Question: i 'm working with crm application. i developed it finally i'm getting confused how i detect new messages as per flag must have display and message not have to true.
here is my db schema for understanding problem.

here is my constructed query to get new message count :
'''
int new_messages = 0;
foreach (var enquiry in db.Enquiries.Where(i => (i.ForwardTo.Equals(userid) || i.AttendBy.Equals(userid))).ToList())
{
if (enquiry != null)
{
bool IsIns = true;
foreach (var flag in db.Flags.Where(f => f.Enquiry_History_id.Equals(enquiry.Ref_no) && f.User_id.Equals(userid)).Select(f => new { IsDisplay = f.IsDisplay }).ToList())
{
if (flag != null)
{
if (flag.IsDisplay == false)
{
IsIns = false;
}
}
}
if (IsIns == true)
{
foreach (var message in db.Messages.Where(m => m.Enquiry_History_id.Equals(enquiry.Ref_no) && m.User_id.Equals(userid)).Select(m => new { IsRead = m.IsRead }).ToList())
{
if (message.IsRead == true)
{
//do another stuff
}
else
{
new_messages++;
}
}
}
}
}
lbl_msg.Text = new_messages.ToString();
'''
here i have to take each enquiry that have been AttendBy or ForwardBy to user and check it first it should be display is not false and after that check as per each message should not have IsRead to true. i'm trying with my best way but this not gives me out put as i want.
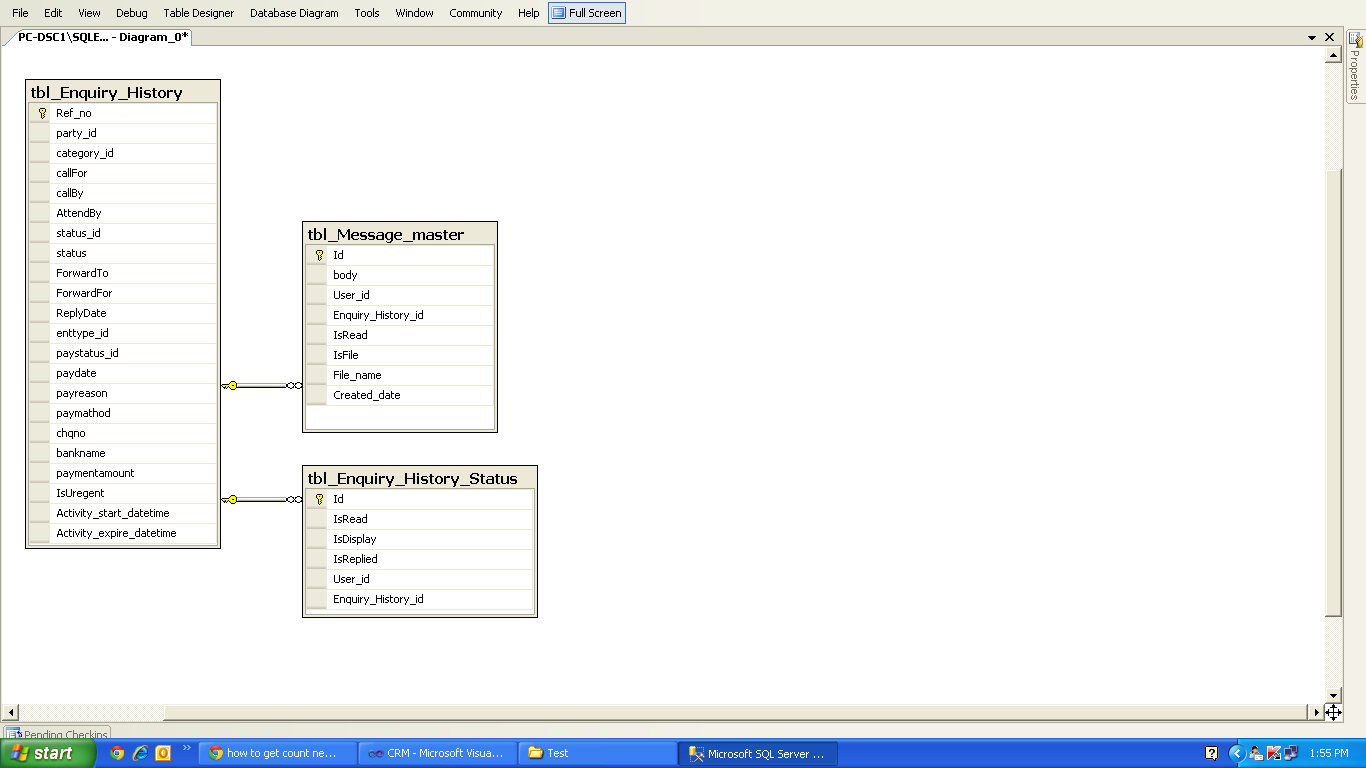
Answer: i have an idea just insert two values one for true which generate message and second for false to froward. and at finding out only which have IsRead to false.
something like this way :
'''
using (DataClassesDataContext db = new DataClassesDataContext())
{
string userid = db.Users.Where(u => u.Username.Equals((String)Session["Username"])).Select(u => u.Ref_no).SingleOrDefault().ToString();
bool IsIns = true;
foreach (var enquiry in db.Enquiries.Where(i => i.AttendBy.Equals(userid) || i.ForwardTo.Equals(userid)).ToList())
{
if (enquiry != null)
{
foreach (var flag in db.Flags.Where(f => f.Enquiry_History_id.Equals(enquiry.Ref_no) && f.User_id.Equals(userid)).Select(f => new { IsDisplay = f.IsDisplay }).ToList())
{
if (flag.IsDisplay == false)
{
IsIns = false;
}
if (IsIns == true)
{
foreach (var message in db.Messages.Where(m => m.Enquiry_History_id.Equals(enquiry.Ref_no)).ToList())
{
if (message != null)
{
bool IsIns1 = false;
foreach (var messageflag in db.MessageFlags.Where(mf => mf.MessageId.Equals(message.Id) && mf.UserId.Equals(userid)).Select(mf => new
{
IsRead = mf.IsRead,
User_id = mf.UserId,
Message = message.body,
CreatedDate = message.Created_date
}).ToList())
{
if (messageflag.IsRead == false)
{
IsIns1 = true;
}
if (IsIns1 == true)
{
DataRow dr = dt.NewRow();
dr["Ref_no"] = enquiry.Ref_no.ToString();
dr["Name"] = db.Users.Where(u => u.Ref_no.Equals(messageflag.User_id)).Select(u => u.FirstName + ' ' + u.LastName).SingleOrDefault().ToString();
dr["UserId"] = db.Users.Where(u => u.Ref_no.Equals(messageflag.User_id)).Select(u => u.Ref_no).SingleOrDefault().ToString();
dr["Message"] = messageflag.Message.ToString();
dr["CreatedDate"] = messageflag.CreatedDate.ToString();
dt.Rows.Add(dr);
}
}
}
}
}
}
}
}
myDataSet.Tables.Add(dt);
lbl_count_messages.Text = myDataSet.Tables[0].Rows.Count.ToString();
if (myDataSet.Tables[0].Rows.Count == 0)
{
message_alert.Visible = false;
}
Repeater_Messages.DataSource = myDataSet;
Repeater_Messages.DataBind();
}
'''